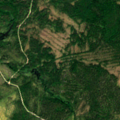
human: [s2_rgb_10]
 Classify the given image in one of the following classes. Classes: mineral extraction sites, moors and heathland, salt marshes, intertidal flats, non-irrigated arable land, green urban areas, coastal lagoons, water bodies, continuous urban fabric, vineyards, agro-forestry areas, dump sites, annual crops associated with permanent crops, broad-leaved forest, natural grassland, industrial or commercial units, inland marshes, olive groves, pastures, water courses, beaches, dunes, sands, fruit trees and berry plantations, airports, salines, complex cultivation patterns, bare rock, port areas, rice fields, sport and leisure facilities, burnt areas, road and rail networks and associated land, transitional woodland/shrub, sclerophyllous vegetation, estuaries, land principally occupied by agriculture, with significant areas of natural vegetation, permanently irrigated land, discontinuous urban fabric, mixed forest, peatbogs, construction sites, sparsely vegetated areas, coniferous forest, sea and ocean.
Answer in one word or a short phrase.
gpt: coniferous forest, mixed forest, transitional woodland/shrub, peatbogs